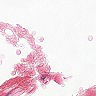
Metastatic tissue present: no